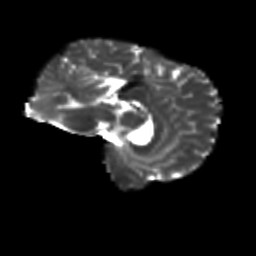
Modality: T2w
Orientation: sagittal
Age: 27
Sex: female
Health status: healthy
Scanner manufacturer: siemens
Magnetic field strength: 3 T
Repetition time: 8.6 s
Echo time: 0.095 s